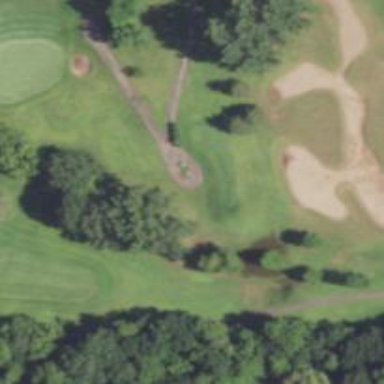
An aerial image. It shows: Service road used as golf cart path.